Question: I saw this custom inspector icon in a video recently and I think it could be very useful for a custom Editor I am creating at the moment. I have not been able to find any info about how to creat it though, so I was wondering if anyone knew how, or if it might have been something that the video creator added himself.

The Item boxed in red is what I am looking to create. If anyone has any information on how it is created or how one might go about created it from scratch I would much appreciate it.
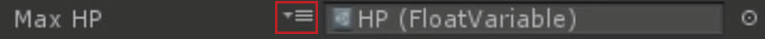
Answer: You create this image by using a GUIStyle.
'''
using UnityEditor;
[CustomPropertyDrawer(typeof(MyProperty))]
public class MyPropertyDrawer : PropertyDrawer
{
//which index of the popupOptions you want selected
private int selectedIndex = 0;
//the different options you want to display when the Popup is selected
private readonly string[] popupOptions =
{ "Option One", "Option Two" };
private GUIStyle popupStyle;
public override void OnGUI(Rect position, SerializedProperty property, GUIContent label)
{
//stuff above here
if (popupStyle == null)
{
popupStyle = new GUIStyle(GUI.skin.GetStyle("PaneOptions"));
popupStyle.imagePosition = ImagePosition.ImageOnly;
}
EditorGUI.Popup(position /*or whatever position you want*/, selectedIndex, popupOptions, popupStyle);
//stuff below here
}
}
'''
Found <URL>.